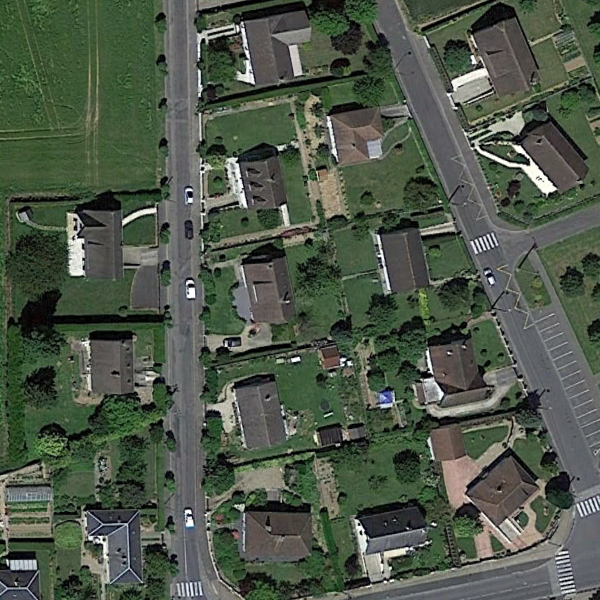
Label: MediumResidential